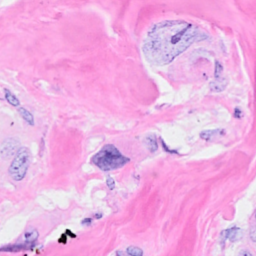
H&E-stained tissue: Breast